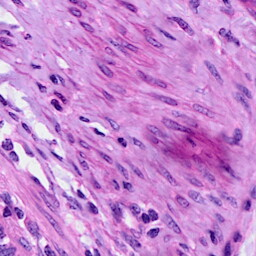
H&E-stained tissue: Cervix